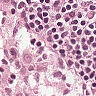
Metastatic tissue present: no